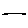
Label: line